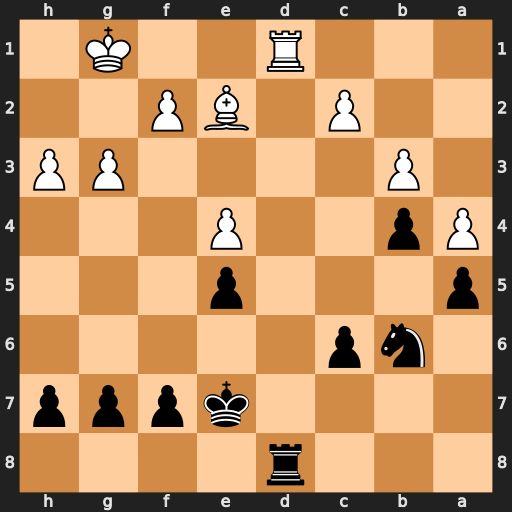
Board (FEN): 3r4/4kppp/1np5/p3p3/Pp2P3/1P4PP/2P1BP2/3R2K1
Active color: b
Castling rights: -
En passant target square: -
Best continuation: Rxd1+ Bxd1 Kd6 Kf1 Kc5 Ke2 Kd4